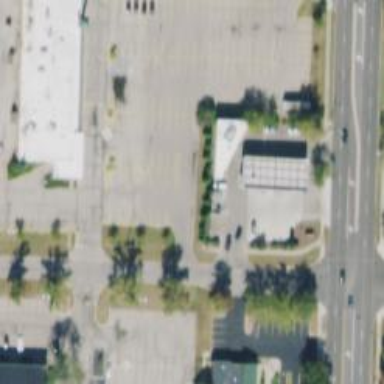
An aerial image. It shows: Convenience shop.